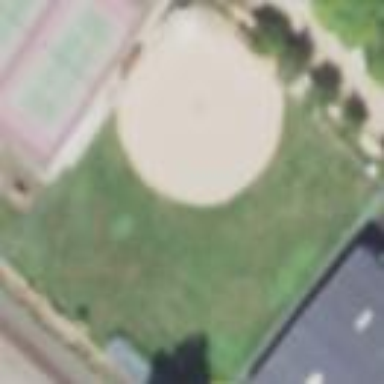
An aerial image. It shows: Baseball pitch for leisure land activities.